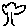
Label: tree